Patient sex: M
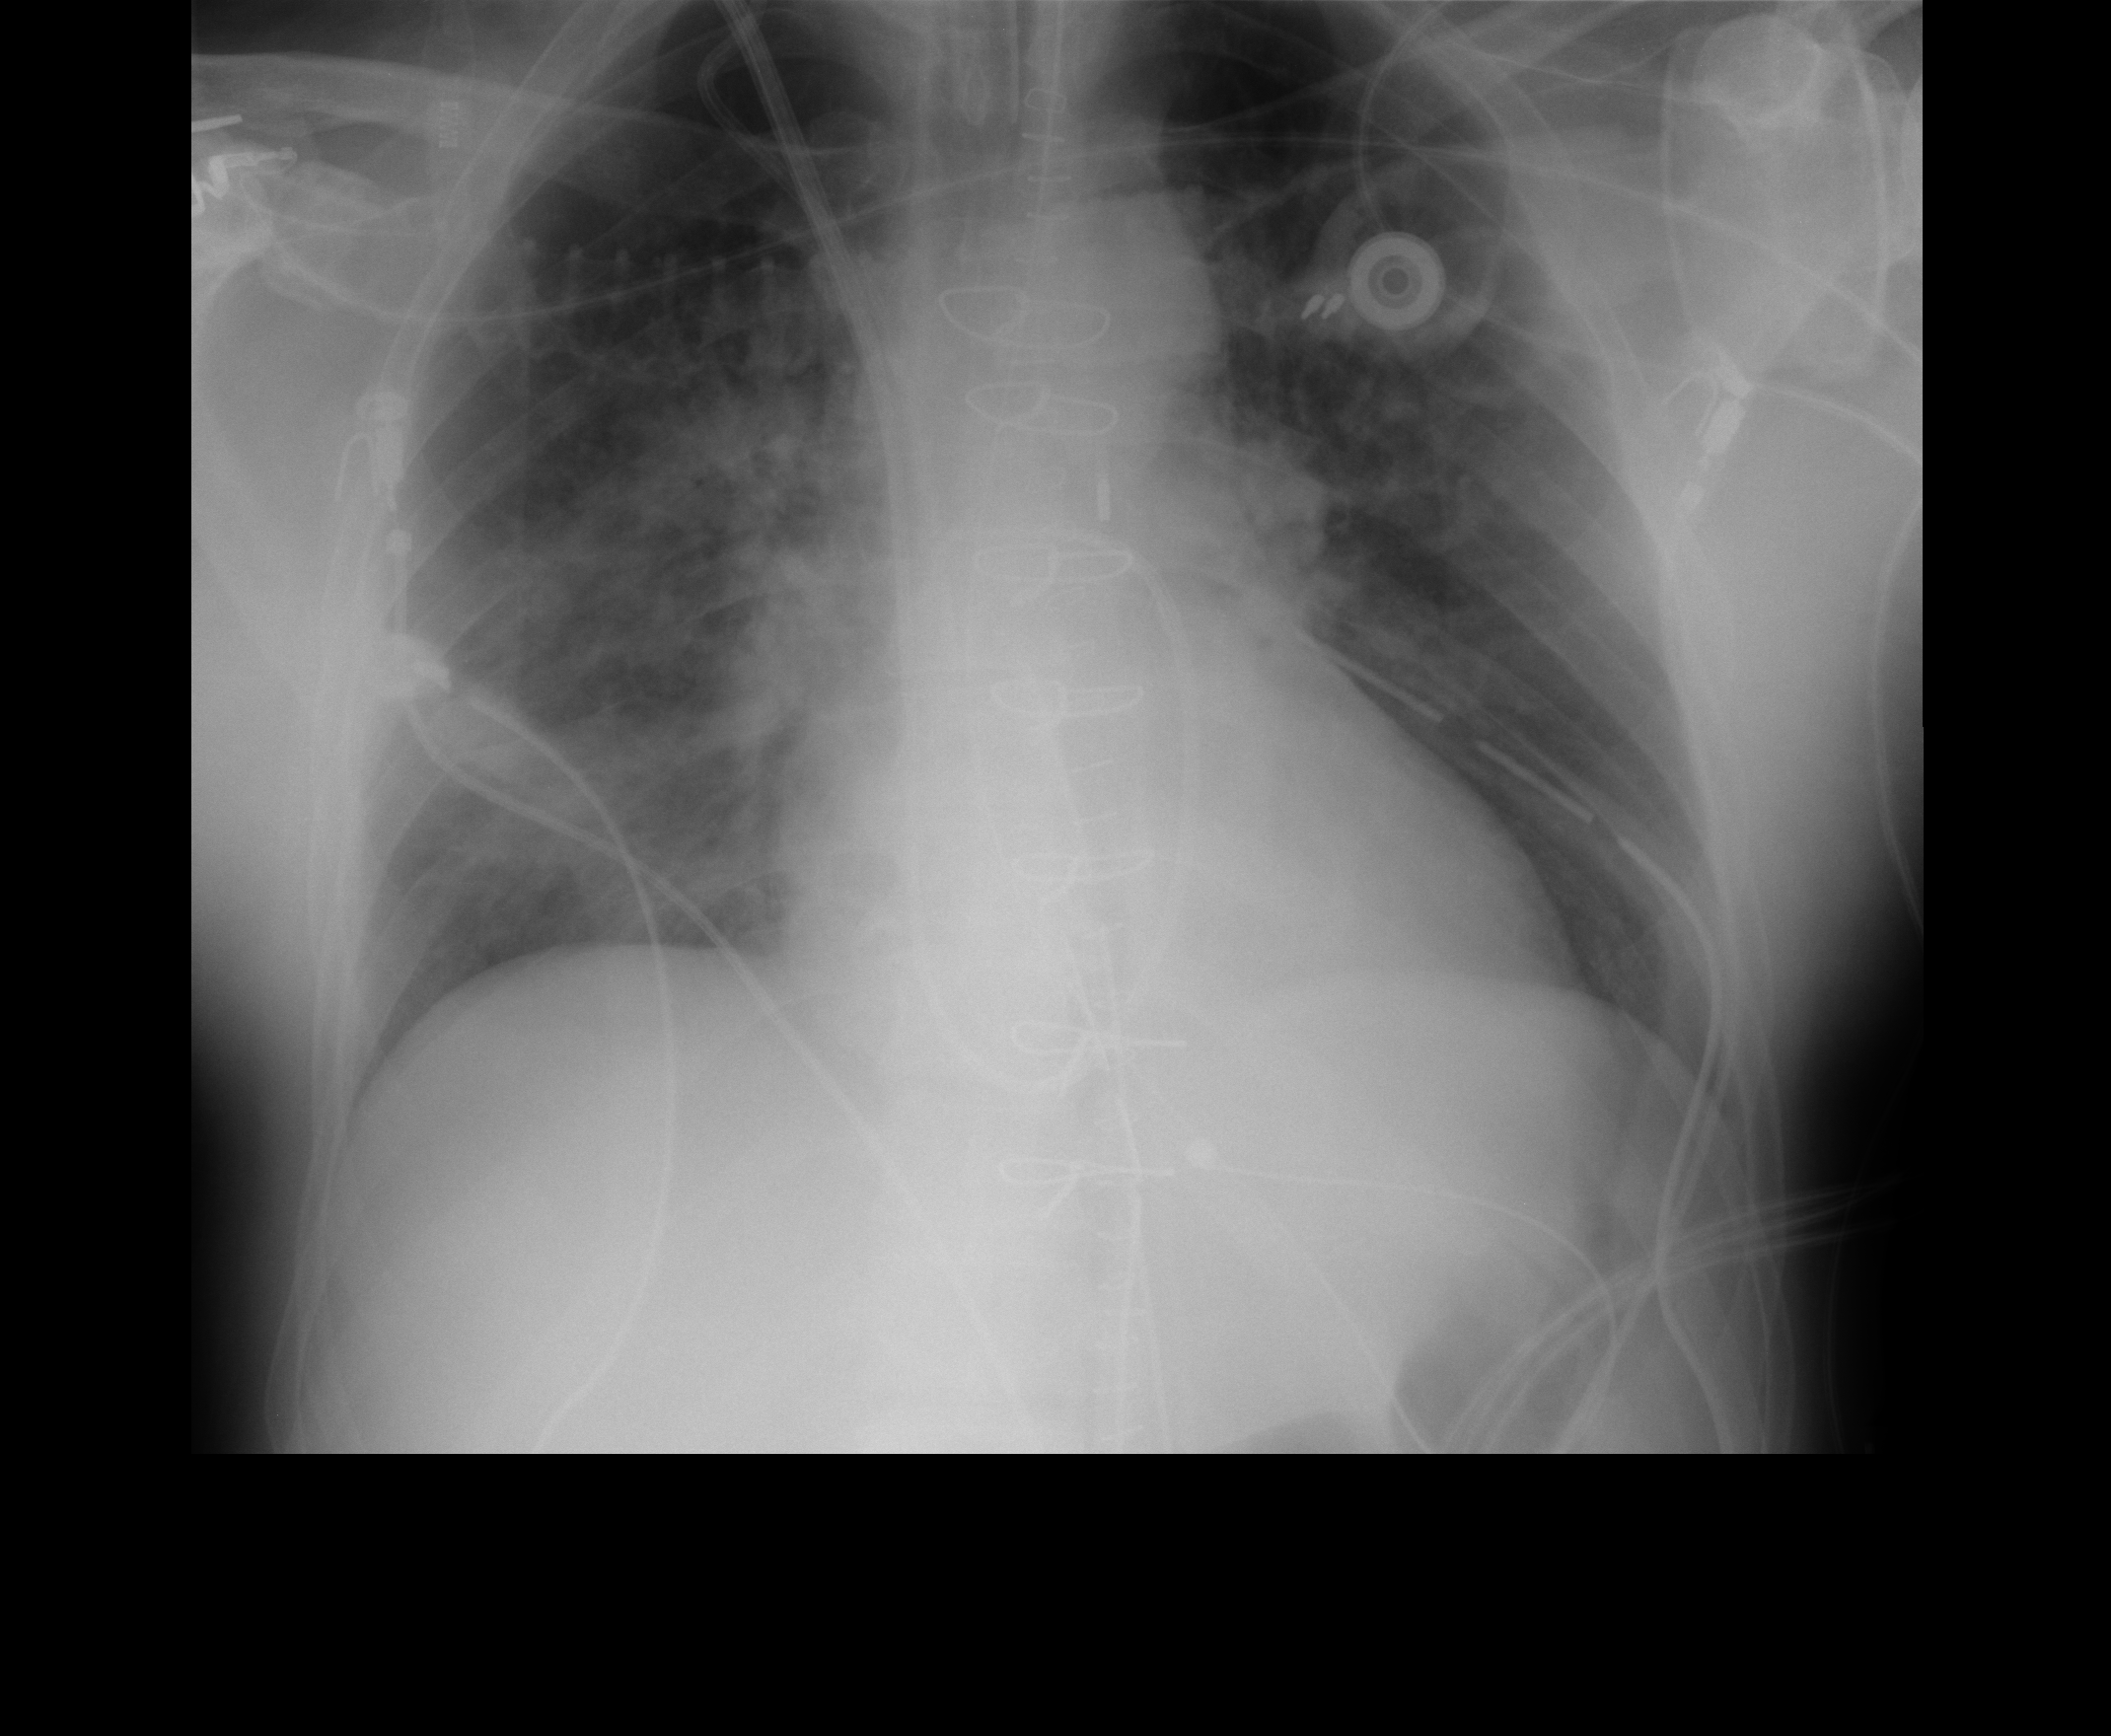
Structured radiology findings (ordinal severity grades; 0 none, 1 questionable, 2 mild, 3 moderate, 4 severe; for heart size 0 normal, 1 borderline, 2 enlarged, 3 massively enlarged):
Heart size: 0
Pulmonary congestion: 1
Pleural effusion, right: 0
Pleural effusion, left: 0
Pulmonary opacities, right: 2
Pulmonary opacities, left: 0
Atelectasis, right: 2
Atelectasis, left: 2